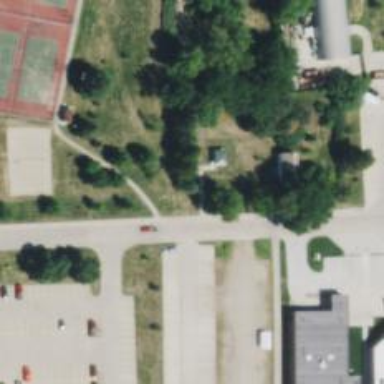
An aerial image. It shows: Disc golf pitch on leisure land.